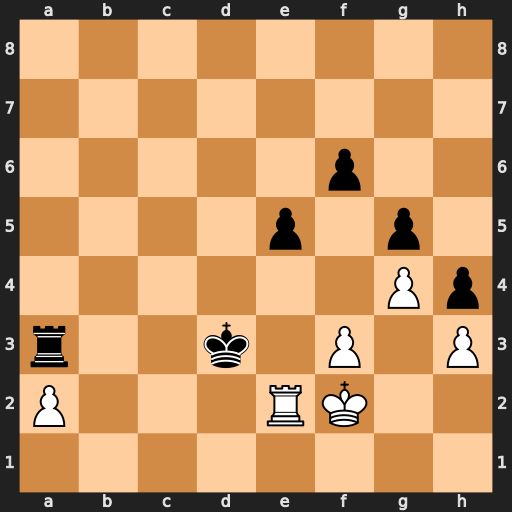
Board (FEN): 8/8/5p2/4p1p1/6Pp/r2k1P1P/P3RK2/8
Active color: w
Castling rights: -
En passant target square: -
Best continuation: Re3+ Kc4 Rxa3